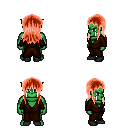
a pixel art fantasy rpg character, male body template, orc, green skin, brown robe, white pants, red unkempt hairstyle, black shoes, four views (front, back, left, right), 2x2 character sprite sheet, small pixel art, hard edges, no anti-aliasing